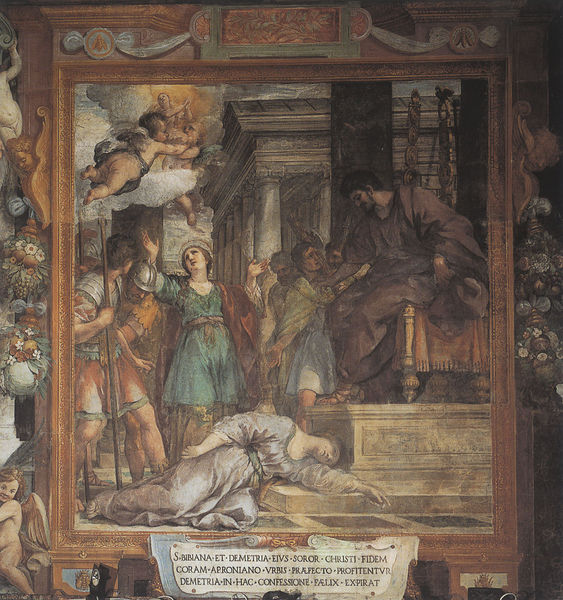
Titel: Der Präfekt Apronianus verurteilt die Hl. Bibiana
Künstler: Pietro da Cortona
Standort: Rom, Kirche St. Bibiana (EU - I - Latium)
Schlagwörter: mann, frauen, frau, marmor, stuhl, wolke, malerei, rahmen, tot, bild, kirche, engel, schrift, thron, inschrift, kreuz, rüstung, altar, christus, jesus, tempel, heilige, latein, lateinisch, altar kirche